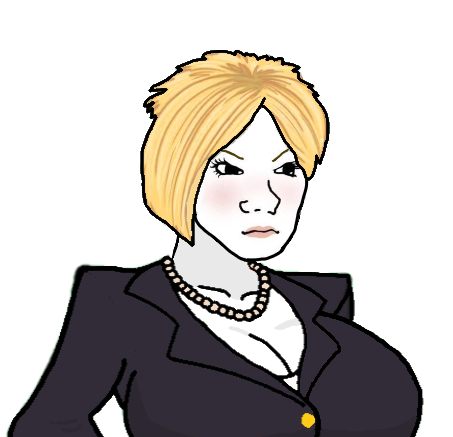
Label: 5_Trad_Wife